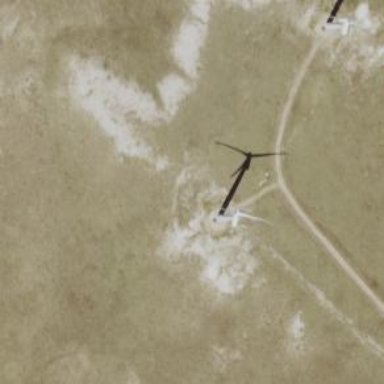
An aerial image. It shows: Wind turbine generating power.